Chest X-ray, PA view. Patient: 32 years old, sex F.
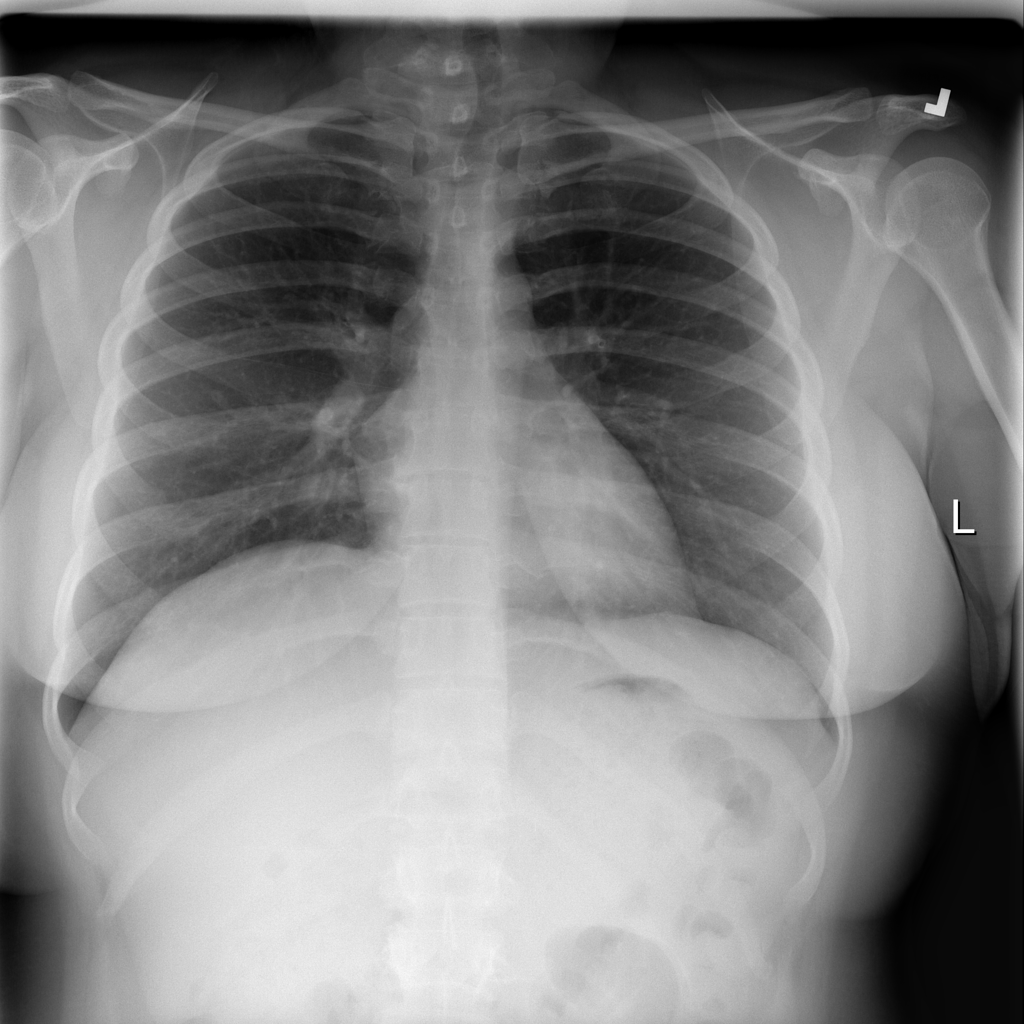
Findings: No Finding